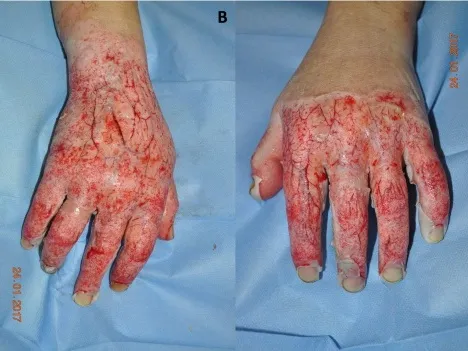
B: Post-debridement. The thrombotized vessels remained in the wound beds after debridement on both hands.
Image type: medical_photograph (other_medical_photograph)